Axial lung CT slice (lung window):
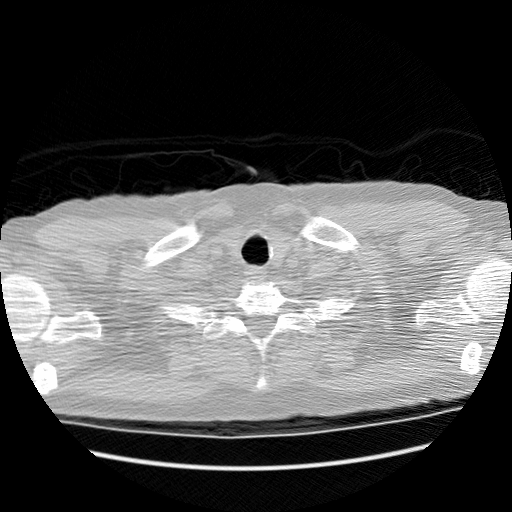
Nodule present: no